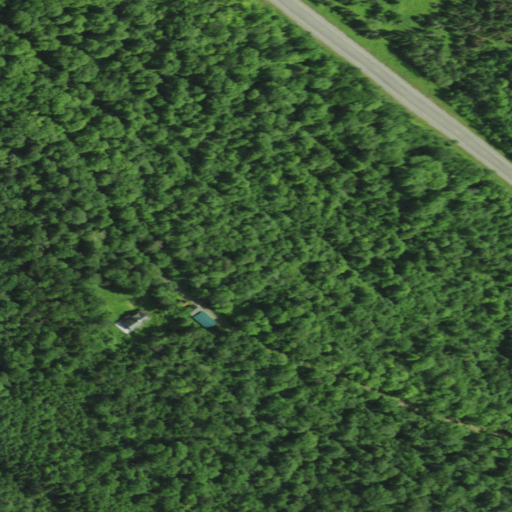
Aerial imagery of mountain in New York named Mud Hill containing deciduous forest, open development, low intensity development, evergreen forest, mixed forest, and woody wetlands